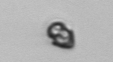
Label: Heterocapsa_rotundata